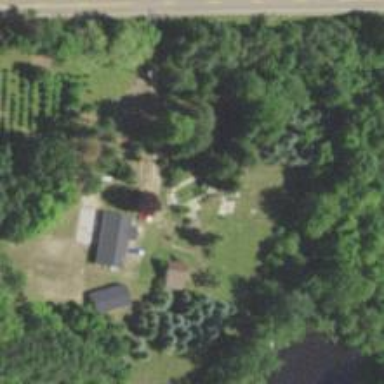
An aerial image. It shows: Driveway.